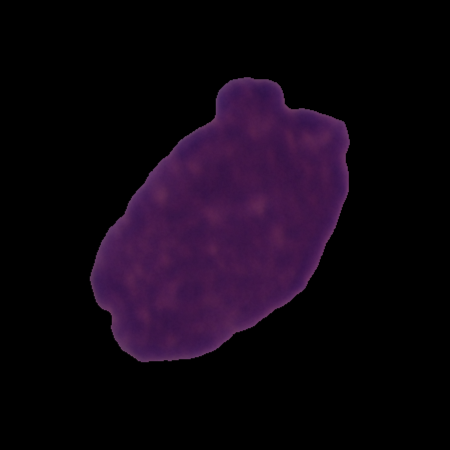
Label: healthy